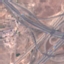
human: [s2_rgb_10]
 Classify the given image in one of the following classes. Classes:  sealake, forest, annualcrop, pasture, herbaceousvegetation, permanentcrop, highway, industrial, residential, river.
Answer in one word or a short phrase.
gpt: Highway